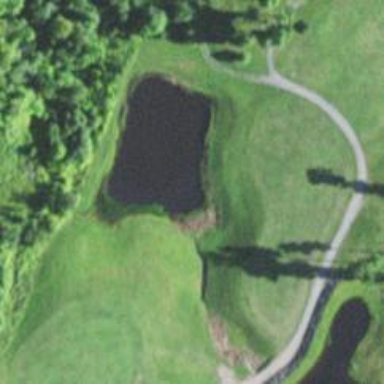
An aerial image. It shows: Scenic view of water hazard on golf course. The natural water feature adds beauty to the landscape.